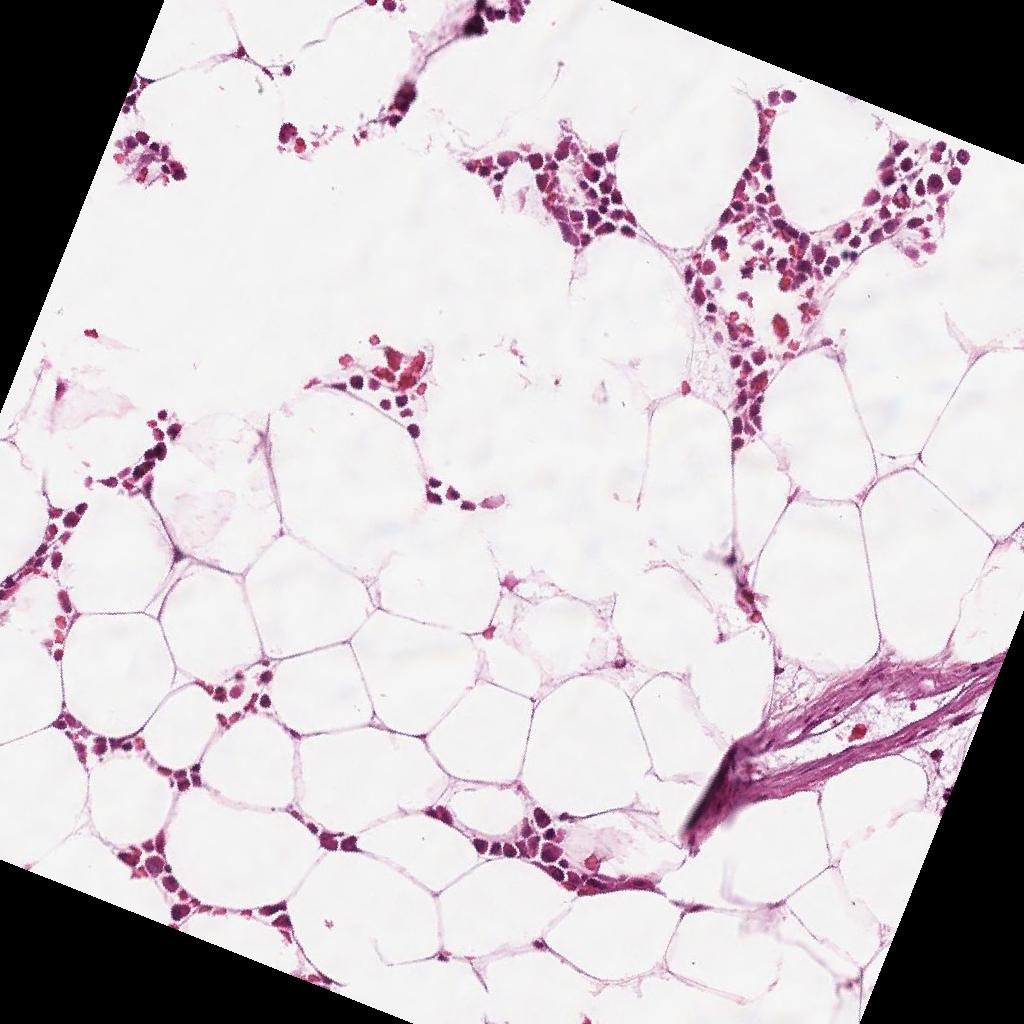
Label: Non-Tumor